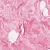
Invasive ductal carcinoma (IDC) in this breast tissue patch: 0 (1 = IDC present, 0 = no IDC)